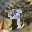
Label: 9